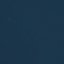
Label: SeaLake